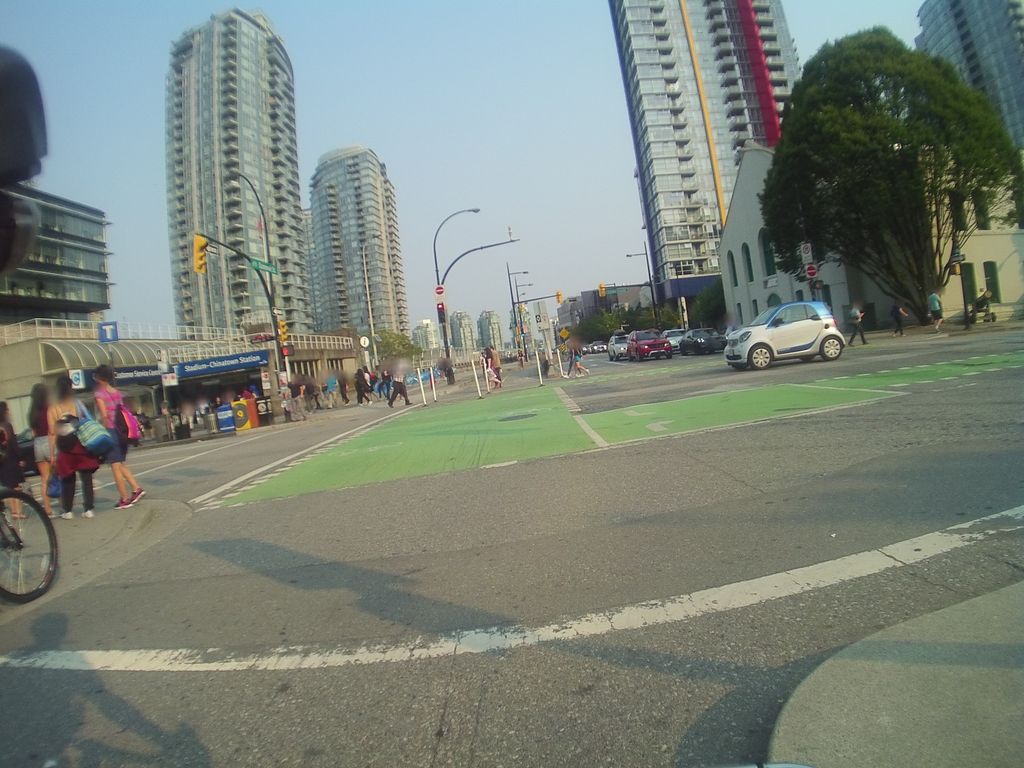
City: vancouver